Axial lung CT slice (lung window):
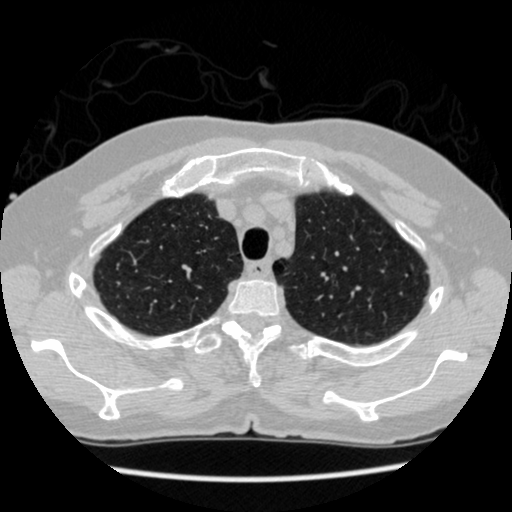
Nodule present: no